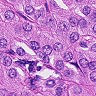
Metastatic tissue present: yes